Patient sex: M
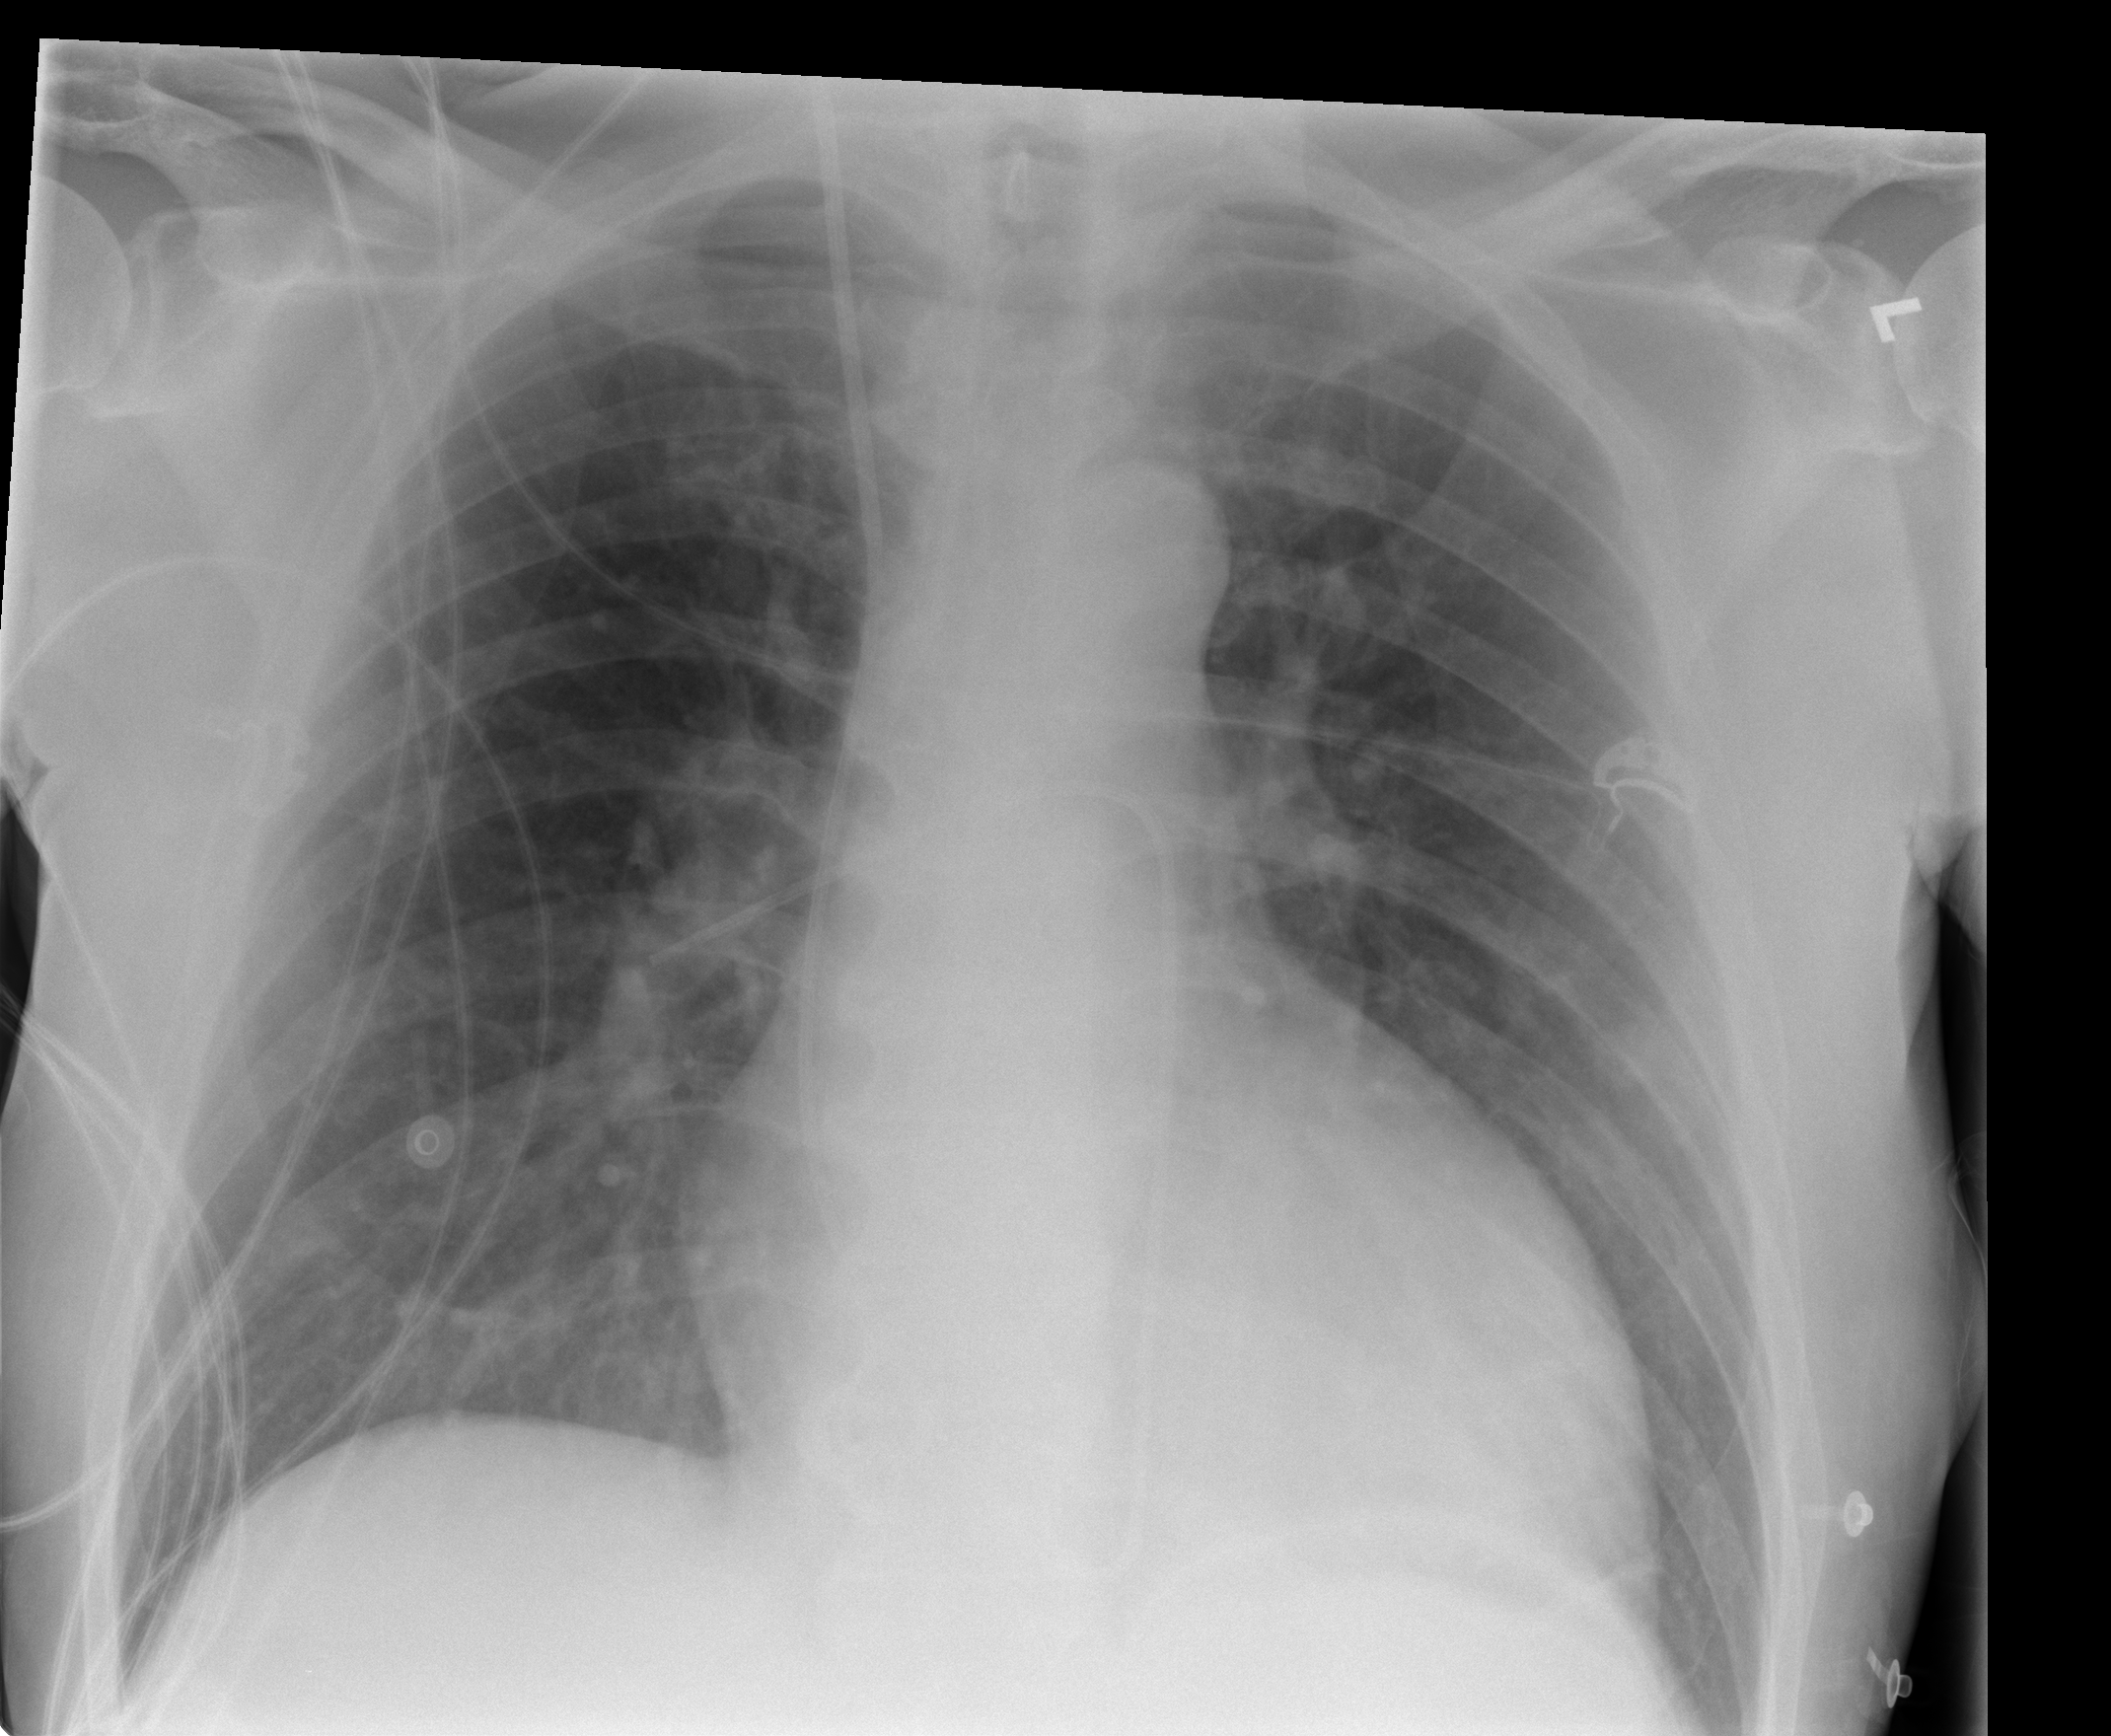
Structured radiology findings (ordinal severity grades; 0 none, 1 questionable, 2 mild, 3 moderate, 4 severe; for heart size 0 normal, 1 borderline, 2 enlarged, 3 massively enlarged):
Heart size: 1
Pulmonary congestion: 0
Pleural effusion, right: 0
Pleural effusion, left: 0
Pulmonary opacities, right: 0
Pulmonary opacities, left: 0
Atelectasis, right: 1
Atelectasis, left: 0